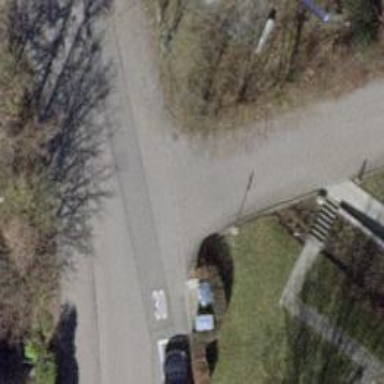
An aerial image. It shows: Residential road with asphalt surface. Sidewalk is present on the left side.